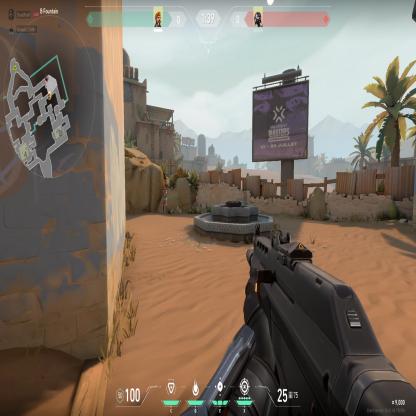
Label: enemy